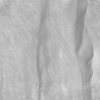
Label: not_dusty